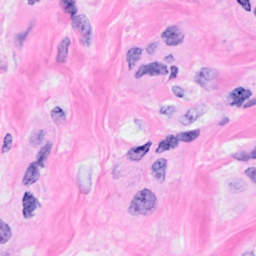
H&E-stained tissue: Breast